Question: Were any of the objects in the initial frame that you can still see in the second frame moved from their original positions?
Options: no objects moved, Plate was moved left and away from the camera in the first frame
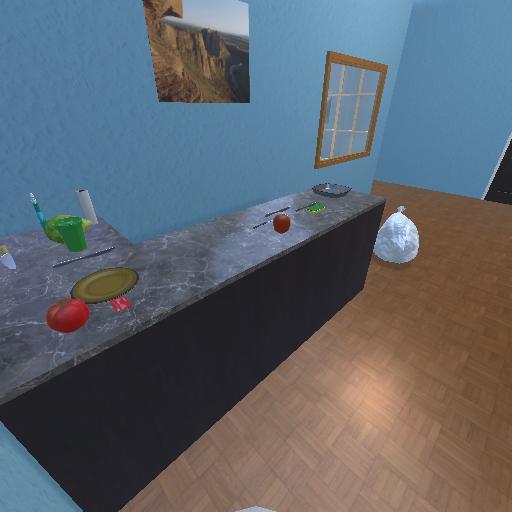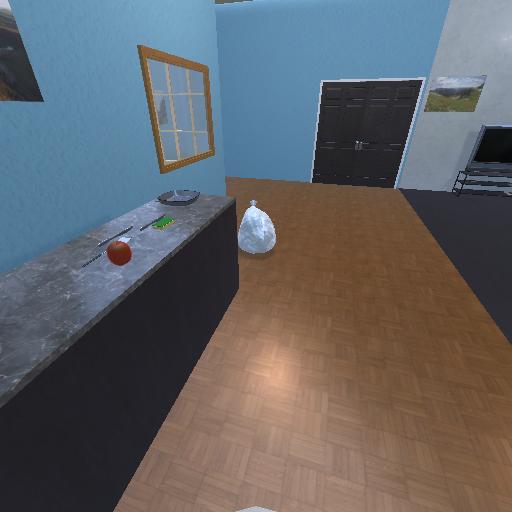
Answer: no objects moved